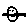
Label: cat